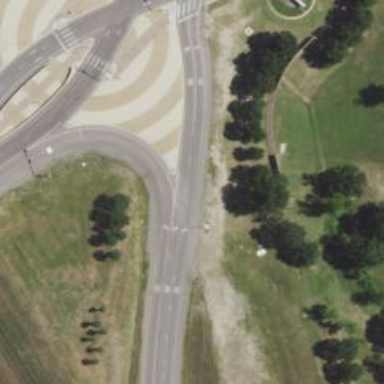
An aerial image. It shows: Trunk link highway with diverging diamond interchange (DDI) junction.